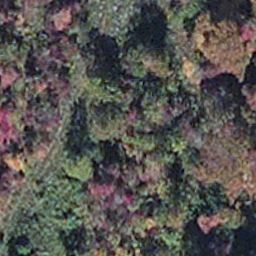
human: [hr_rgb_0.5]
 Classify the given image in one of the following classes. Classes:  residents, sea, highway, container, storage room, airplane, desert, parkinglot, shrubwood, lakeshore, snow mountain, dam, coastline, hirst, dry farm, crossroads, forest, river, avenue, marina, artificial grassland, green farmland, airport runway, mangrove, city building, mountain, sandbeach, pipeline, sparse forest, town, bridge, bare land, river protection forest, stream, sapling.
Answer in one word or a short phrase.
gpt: mangrove